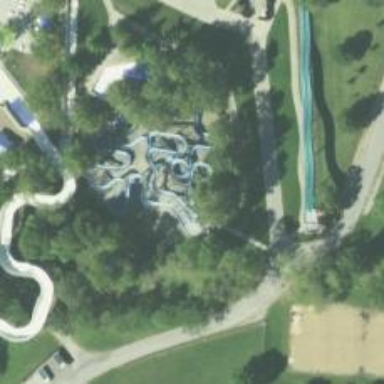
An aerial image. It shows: Bridge over canal featuring water slide attraction.